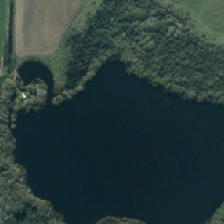
Land cover: lake_pond